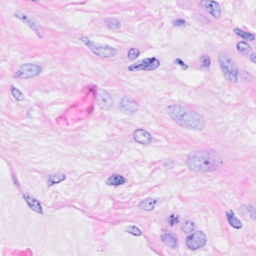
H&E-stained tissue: Breast